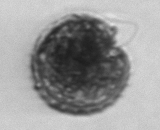
Label: Alexandrium_catenella